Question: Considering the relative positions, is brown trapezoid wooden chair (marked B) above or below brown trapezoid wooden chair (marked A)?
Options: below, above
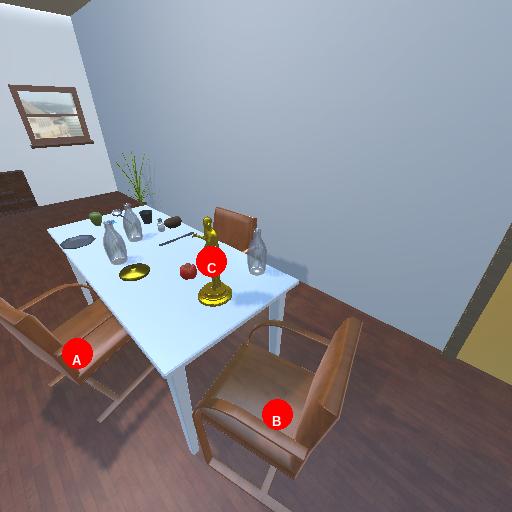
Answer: below